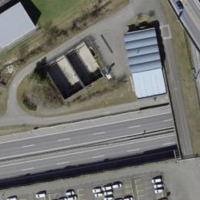
EUNIS habitat code: 57
Species observed at this site:
Medicago sativa